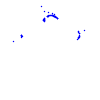
Particle: kaon